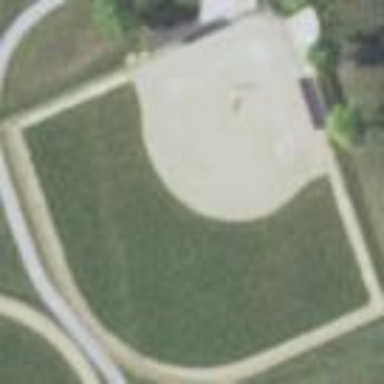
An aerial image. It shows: Softball pitch for leisure sports.